Field crop: maize
Growth stage: 1
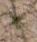
Species: salsola